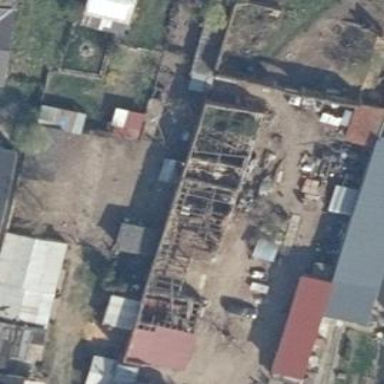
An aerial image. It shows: Ruins of building.